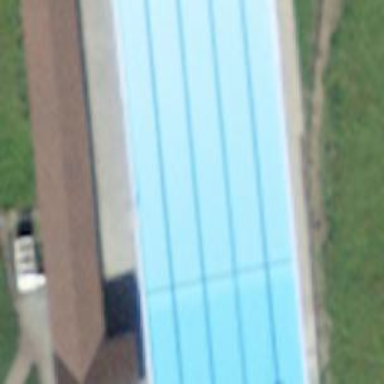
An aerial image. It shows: Swimming pool located in leisure land.